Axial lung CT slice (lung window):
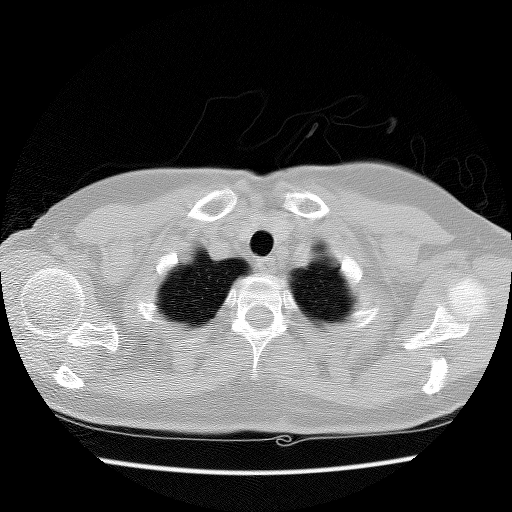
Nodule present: no